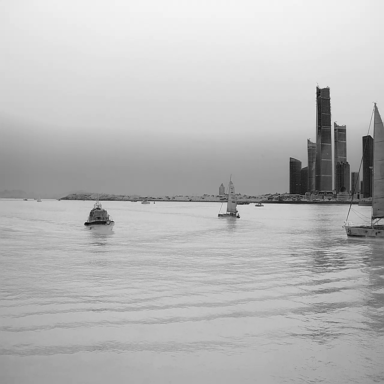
There are 11 objects shown in the infrared image, including six canoes, and five sailboats.